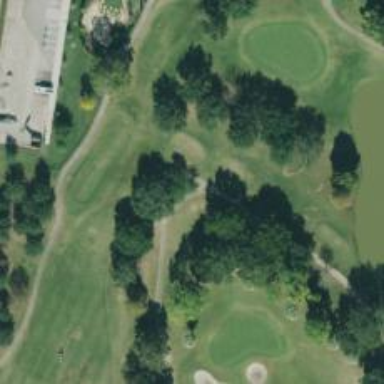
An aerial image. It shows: Golf cartpath that is also road path.